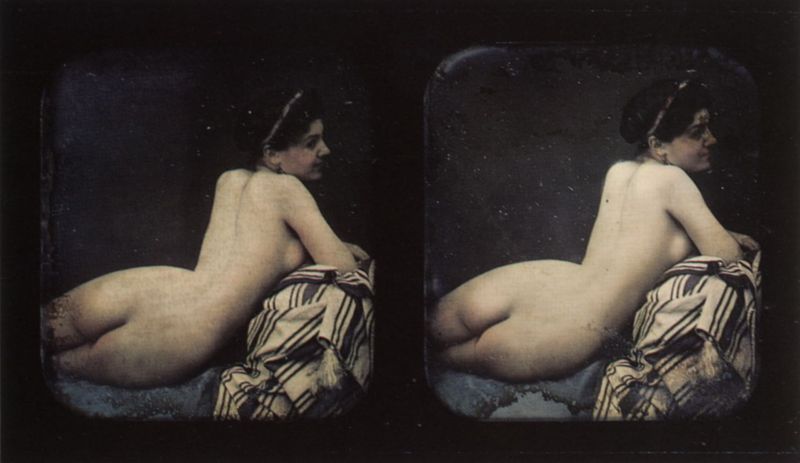
Titel: Akt-Stereodaguerreotypien
Künstler: Deutscher Photograph
Standort: Köln
Institution: Agfa Photo-Historama
Schlagwörter: akt, blau, haut, kopf, körper, nackt, weiß, frauen, mädchen, ausschnitt, brust, frau, frisur, grau, hell, licht, mund, nase, ohr, profil, rücken, schwarz, tuch, jung, arme, band, haarschmuck, bildnis, portrait, porträt, schlank, auge, haare, pose, decke, diadem, haarreif, kinn, locken, rosa, schulter, beine, taille, farbig, gesäß, hintern, rückenansicht, sofa, liegen, haarband, lehnen, kissen, gestreift, streifen, bett, hochsteckfrisur, laken, nackte, liegend, lächelnd, foto, fotografie, nacktheit, anschnitt, orientalisch, arsch, rückenfigur, liegende, reihe, koloriert, kranz, photo, kurve, liege, halbprofil, betttuch, aufgestützt, balu, quast, aufnahme, bettuch, doppelung, blauweiß, coloriert, daguerrotypie, recamiere, recamier, gesteift, stereo, stereofotografie, stereotypie, stereobild, sequenzen, raumbild, 3d, po, stereo-akt, daguerreotypien